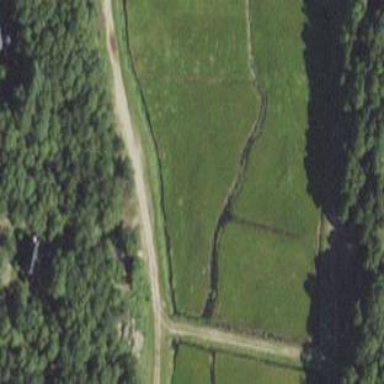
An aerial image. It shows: Farmland next to wetland area.